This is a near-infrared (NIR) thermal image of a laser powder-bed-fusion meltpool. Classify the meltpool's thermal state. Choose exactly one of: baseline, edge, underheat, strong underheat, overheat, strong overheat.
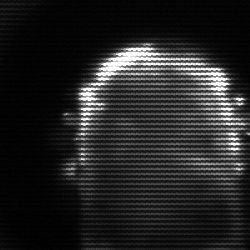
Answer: strong underheat